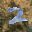
Label: 2